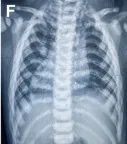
Patient x-rays. (F) Patient 3: vertebral endplate showed typical "sandwich vertebrae" appearance.
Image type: radiology (x_ray)